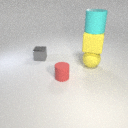
small red rubber cylinder in front of large yellow rubber sphere